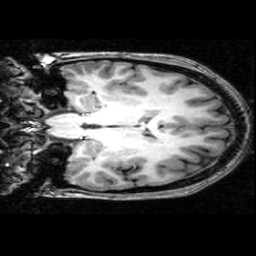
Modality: T1w
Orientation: coronal
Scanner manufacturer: ge
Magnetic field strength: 3 T
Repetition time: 0.01222 s
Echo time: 0.005176 s